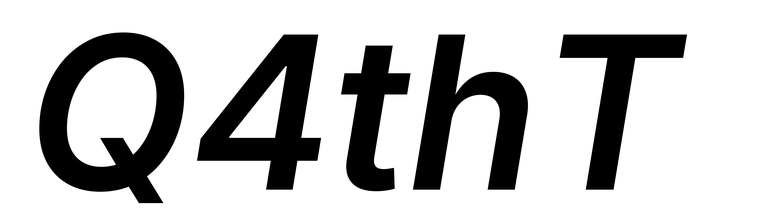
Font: Inter-Italic_SemiBold_Italic